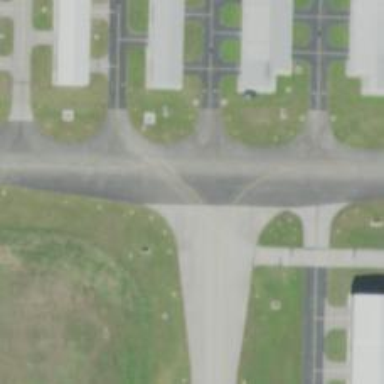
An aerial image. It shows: View of taxiway at the airport.